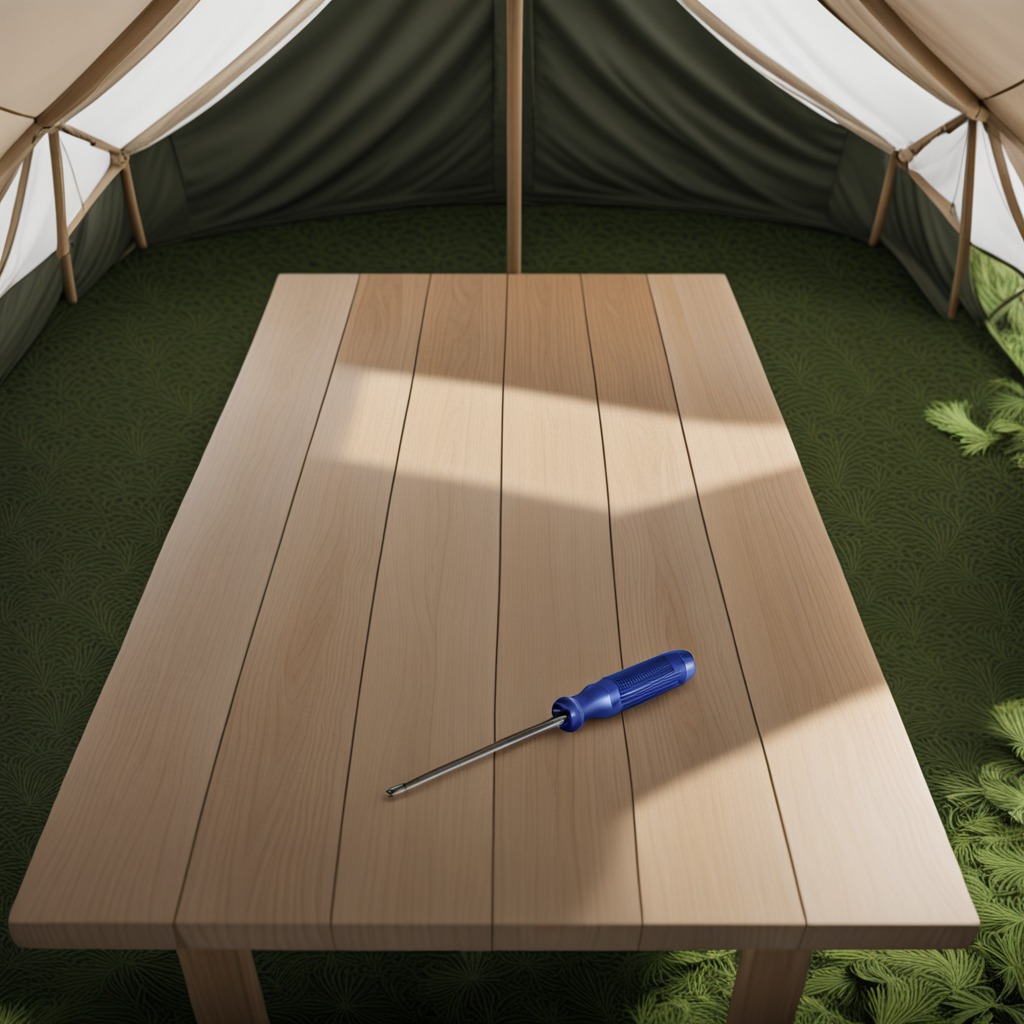
A screwdriver is lying on the wooden table inside a jungle field workshop tent.